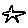
Label: star